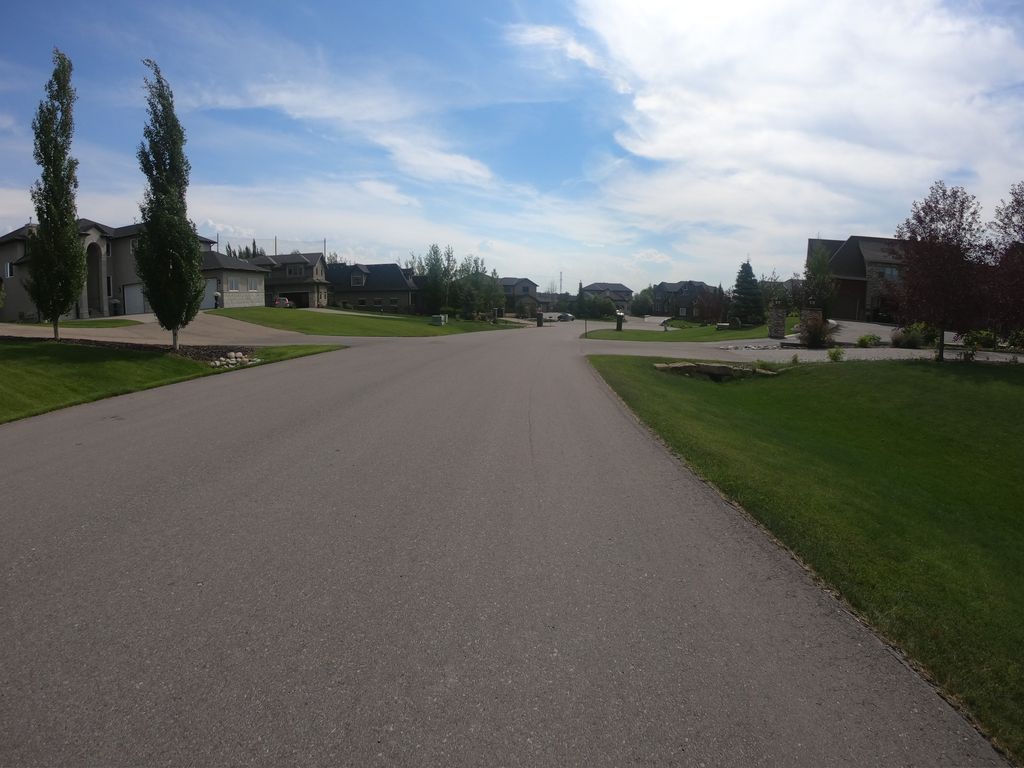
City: calgary